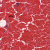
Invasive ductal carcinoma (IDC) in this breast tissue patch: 0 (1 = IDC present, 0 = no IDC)